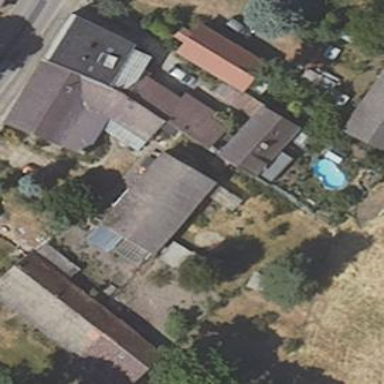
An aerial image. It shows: Shed.